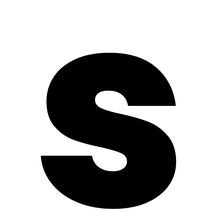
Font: Poppins-ExtraBold